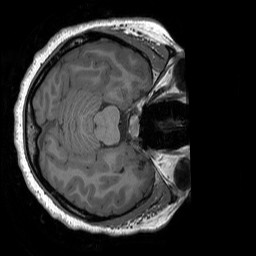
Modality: T1w
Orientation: axial
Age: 22
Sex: female
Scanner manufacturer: siemens
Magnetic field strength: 3 T
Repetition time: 1.9 s
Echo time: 0.00252 s